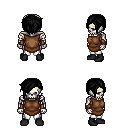
a pixel art fantasy rpg character, male body template, skeleton, brown tunic, white pants, black pixie cut hairstyle, leather bracers, black shoes, four views (front, back, left, right), 2x2 character sprite sheet, small pixel art, hard edges, no anti-aliasing